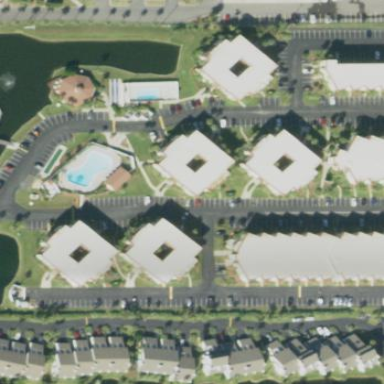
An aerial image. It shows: Apartment used for tourism.